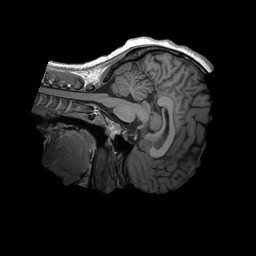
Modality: T1w
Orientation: sagittal
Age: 29
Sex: female
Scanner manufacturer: siemens
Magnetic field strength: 3 T
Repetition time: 2.3 s
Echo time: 0.00232 s